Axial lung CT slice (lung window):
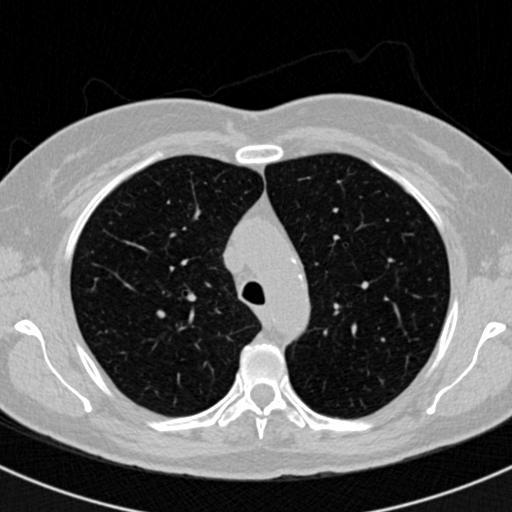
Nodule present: no